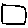
Label: square